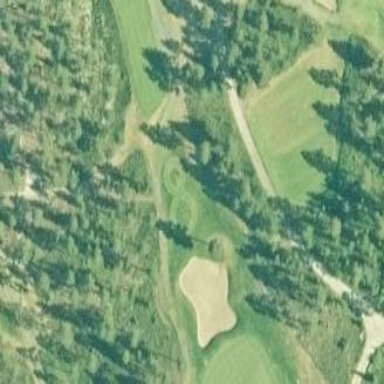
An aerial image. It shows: Golf course.